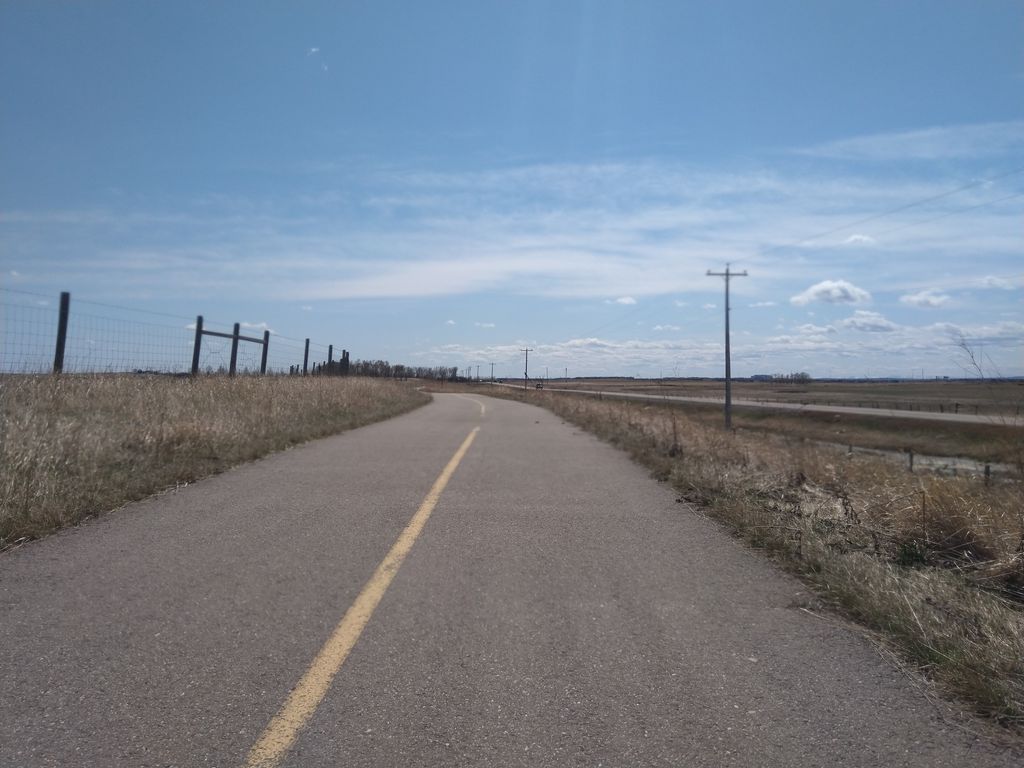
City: calgary